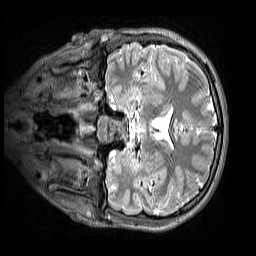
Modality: T2w
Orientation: coronal
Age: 11
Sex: female
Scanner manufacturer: siemens
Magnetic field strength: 3 T
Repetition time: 3.2 s
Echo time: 0.408 s